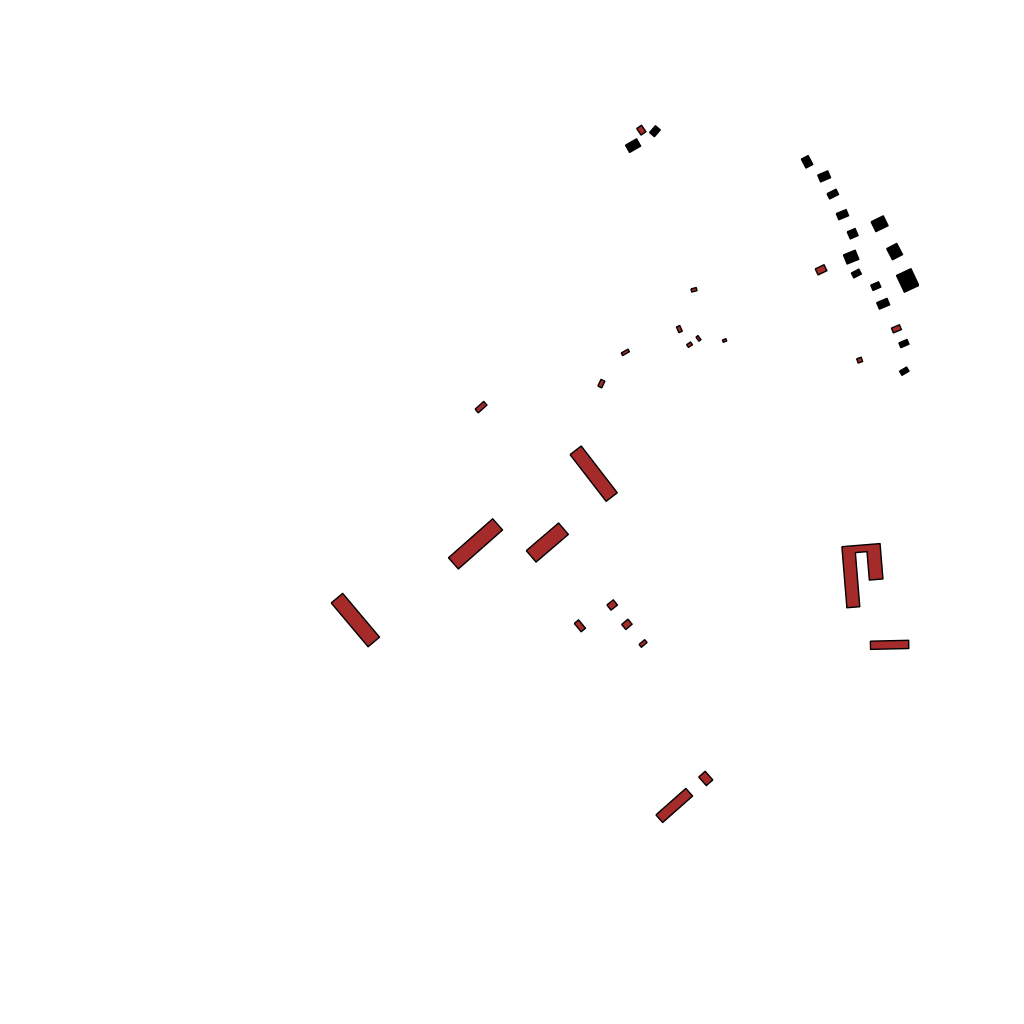
Tags: overhead vector_map, industrial, recreation, residential, special, individual_rise, density_1, Building, Facility, 1.0 km²